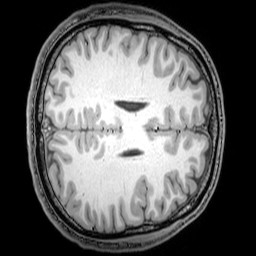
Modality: T1w
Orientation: axial
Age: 24
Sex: male
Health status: healthy
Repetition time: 0.081 s
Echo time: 0.037 s